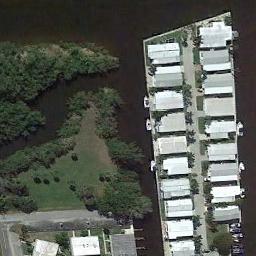
Label: residential